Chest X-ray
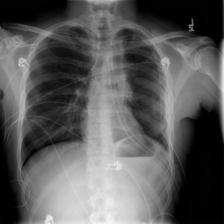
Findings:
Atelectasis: negative
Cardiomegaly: negative
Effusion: negative
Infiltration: negative
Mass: negative
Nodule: negative
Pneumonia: negative
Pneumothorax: negative
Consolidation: negative
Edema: negative
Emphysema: negative
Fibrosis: negative
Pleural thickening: negative
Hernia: negative